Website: home-depot
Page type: address-validator
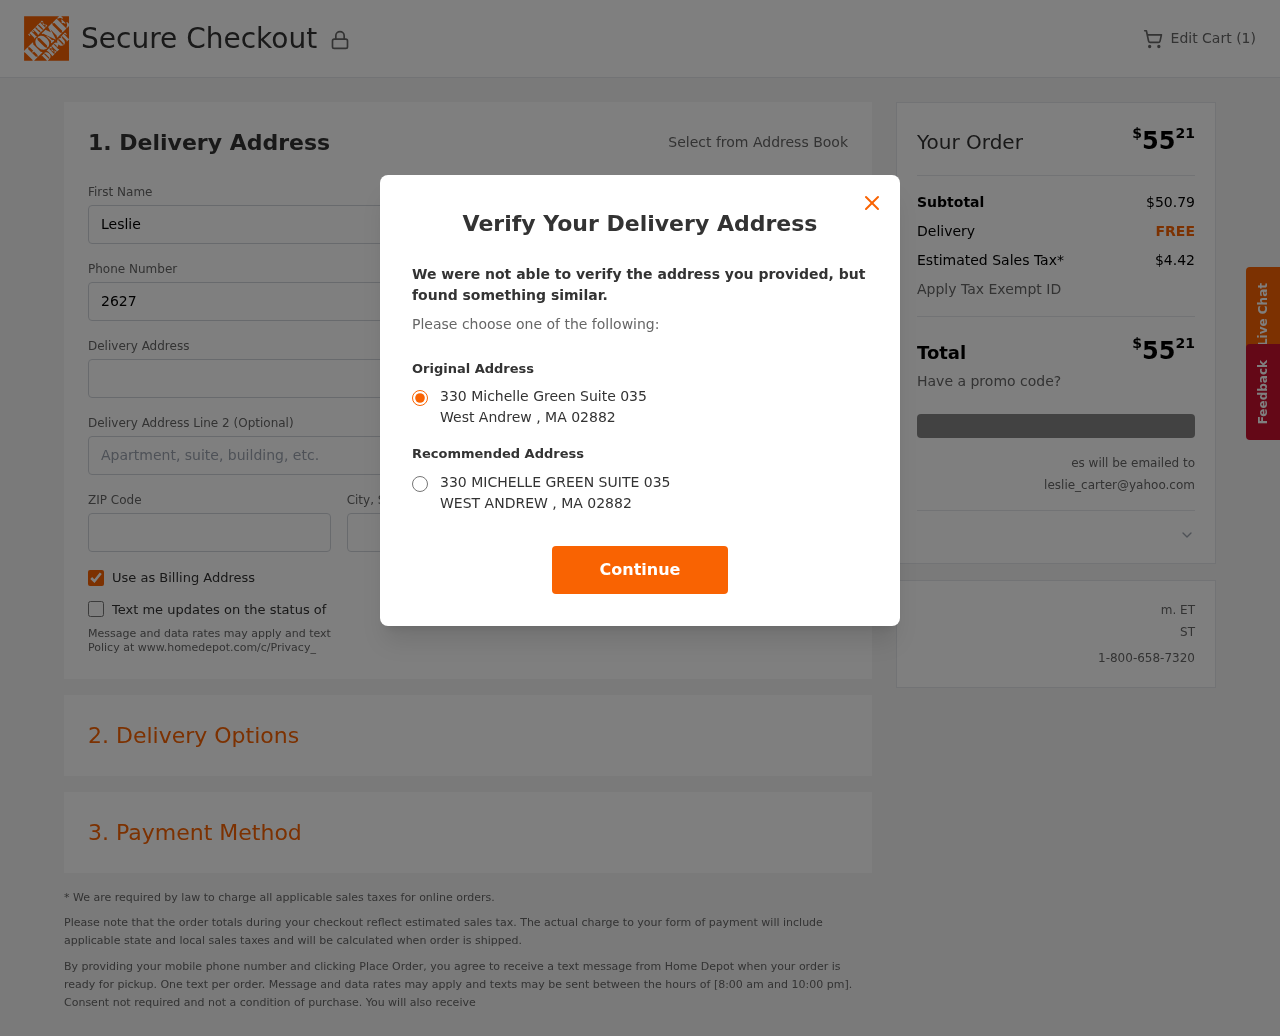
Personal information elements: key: PII_CITY
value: West Andrew
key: PII_EMAIL
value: leslie_carter@yahoo.com
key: PII_POSTCODE
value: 02882
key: PII_STATE_ABBR
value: MA
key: PII_STREET
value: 330 Michelle Green Suite 035
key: PII_FIRSTNAME
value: Leslie
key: PII_LASTNAME
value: Carter
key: PII_PHONE
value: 2627143016
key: PII_STREET2
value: Suite 270
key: PII_CITY_STATE
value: West Andrew, MA
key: PII_STREET_ALT
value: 330 MICHELLE GREEN SUITE 035
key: PII_CITY_ALT
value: WEST ANDREW
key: PII_POSTCODE_FULL
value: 02882
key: PII_POSTCODE_NUMERIC
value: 2882
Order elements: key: ORDER_NUM_ITEMS
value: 1
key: ORDER_TOTAL
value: $5521
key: ORDER_SUBTOTAL
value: $50.79
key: ORDER_SHIPPING_COST
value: FREE
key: ORDER_TAX
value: $4.42